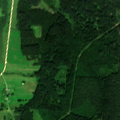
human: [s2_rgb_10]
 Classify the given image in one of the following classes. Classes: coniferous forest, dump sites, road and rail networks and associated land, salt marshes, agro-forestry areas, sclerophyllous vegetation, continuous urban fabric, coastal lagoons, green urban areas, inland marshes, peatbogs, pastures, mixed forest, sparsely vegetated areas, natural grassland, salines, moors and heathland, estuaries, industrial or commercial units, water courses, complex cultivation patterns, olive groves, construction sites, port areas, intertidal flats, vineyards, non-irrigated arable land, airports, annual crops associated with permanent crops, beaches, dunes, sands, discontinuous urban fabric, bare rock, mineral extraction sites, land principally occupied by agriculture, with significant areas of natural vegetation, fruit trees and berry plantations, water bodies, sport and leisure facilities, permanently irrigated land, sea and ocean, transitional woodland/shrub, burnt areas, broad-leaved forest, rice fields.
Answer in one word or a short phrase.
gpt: pastures, complex cultivation patterns, coniferous forest, mixed forest, transitional woodland/shrub